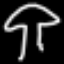
Label: mushroom